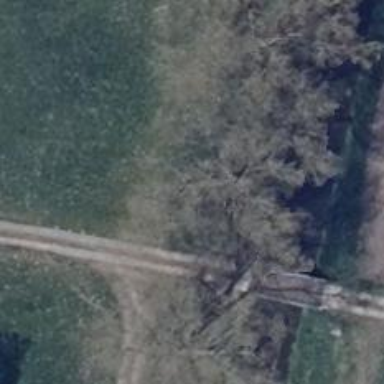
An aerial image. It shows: Row of trees in natural setting.